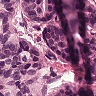
Metastatic tissue present: yes